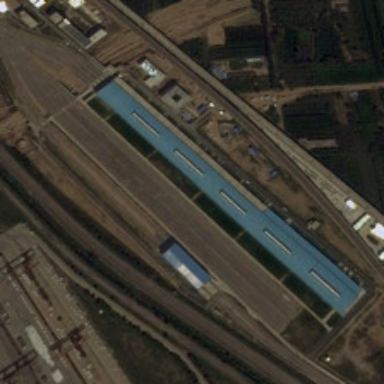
Many green trees and several buildings are in two sides of a railway station .